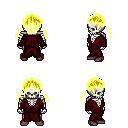
a pixel art fantasy rpg character, male body template, skeleton, red robe, metal pants, gold twin-tailed hairstyle, maroon shoes, four views (front, back, left, right), 2x2 character sprite sheet, small pixel art, hard edges, no anti-aliasing